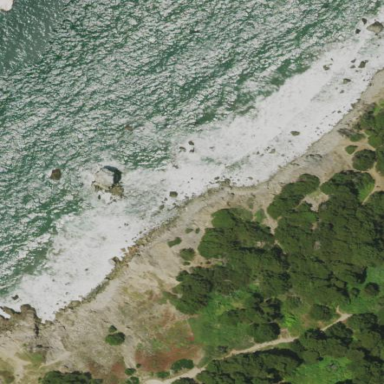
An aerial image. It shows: Natural rock reef.